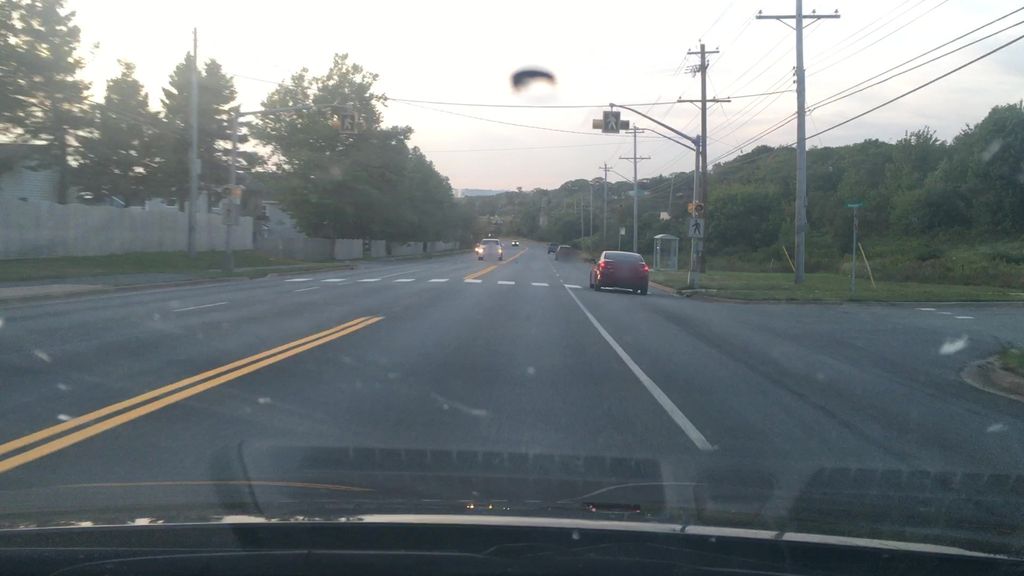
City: halifax